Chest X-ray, PA view. Patient: 70 years old, sex M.
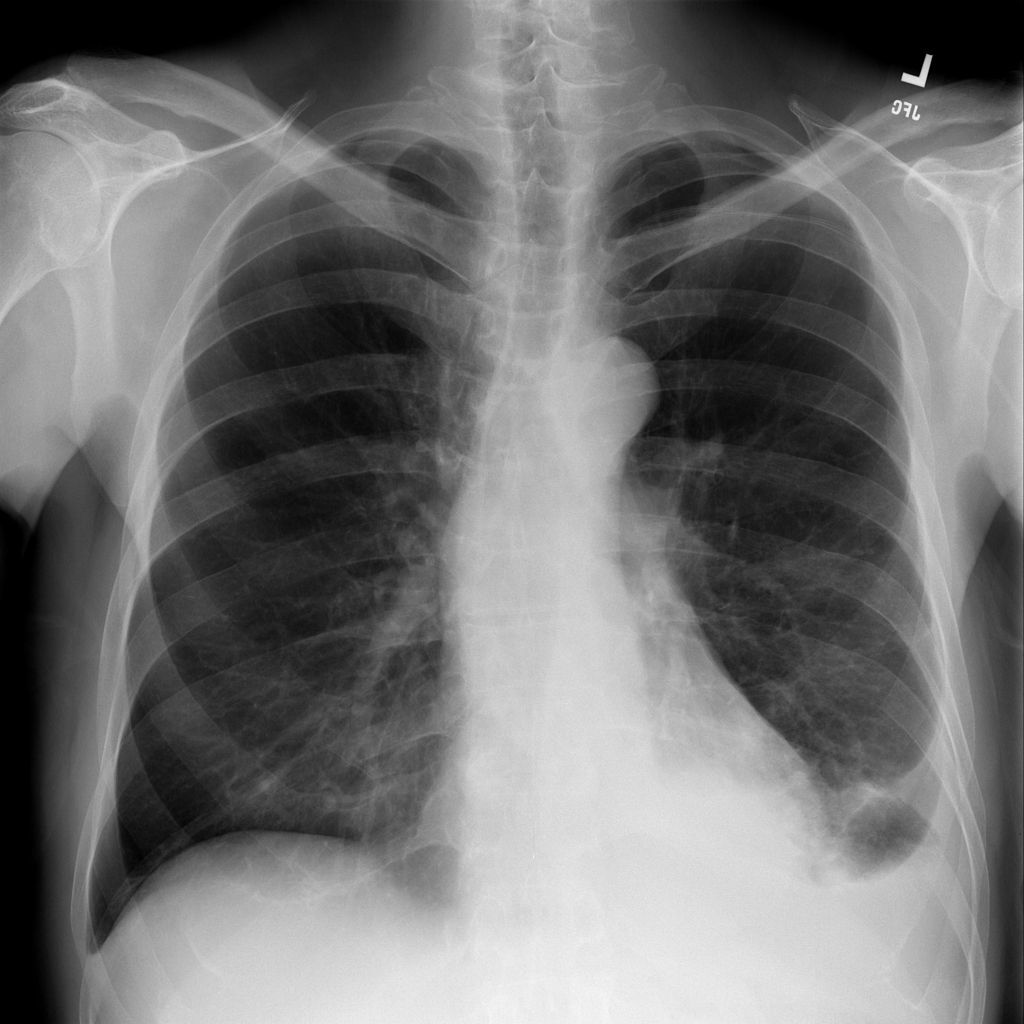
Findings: No Finding